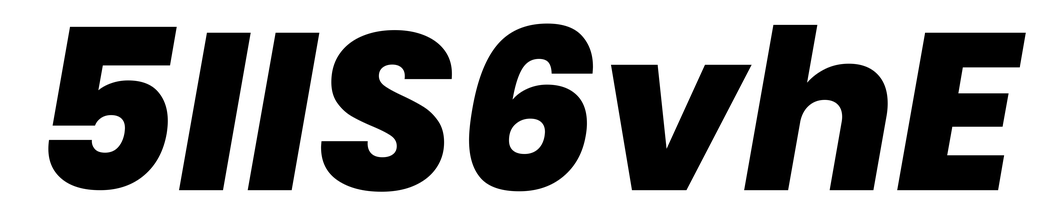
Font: Poppins-ExtraBoldItalic